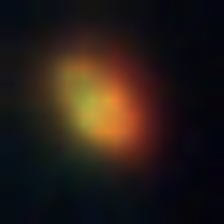
Taxon: NanoPlankton
Group: Other